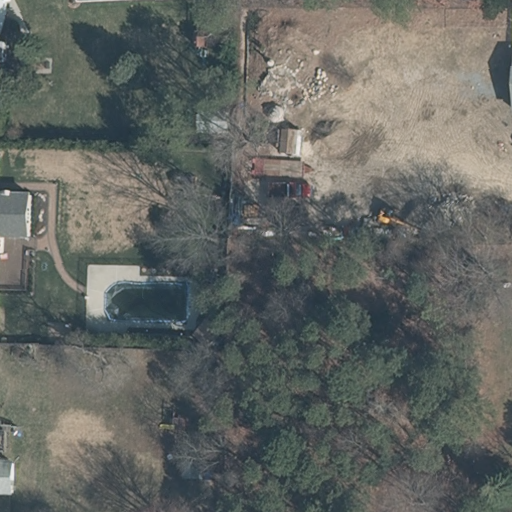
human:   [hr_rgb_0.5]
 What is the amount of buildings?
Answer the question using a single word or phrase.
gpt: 5

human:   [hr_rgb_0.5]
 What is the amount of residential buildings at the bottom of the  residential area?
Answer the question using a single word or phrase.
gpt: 4

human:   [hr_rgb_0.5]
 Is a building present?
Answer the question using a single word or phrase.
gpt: yes

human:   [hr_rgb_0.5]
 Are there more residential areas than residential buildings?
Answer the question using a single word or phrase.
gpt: no

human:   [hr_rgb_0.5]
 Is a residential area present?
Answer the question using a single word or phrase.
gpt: yes

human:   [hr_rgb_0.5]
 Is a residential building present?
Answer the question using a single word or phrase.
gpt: yes

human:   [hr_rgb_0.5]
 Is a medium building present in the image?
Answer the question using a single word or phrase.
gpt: yes

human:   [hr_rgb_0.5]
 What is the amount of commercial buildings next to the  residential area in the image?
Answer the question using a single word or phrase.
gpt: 0

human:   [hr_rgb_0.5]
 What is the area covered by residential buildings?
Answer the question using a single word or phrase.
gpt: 360m2

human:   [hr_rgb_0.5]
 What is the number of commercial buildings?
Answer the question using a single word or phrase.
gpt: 0

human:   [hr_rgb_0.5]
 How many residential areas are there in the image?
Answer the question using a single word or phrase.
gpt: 1

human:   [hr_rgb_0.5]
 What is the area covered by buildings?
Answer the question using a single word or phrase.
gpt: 384m2

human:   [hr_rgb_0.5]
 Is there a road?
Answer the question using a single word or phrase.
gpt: no

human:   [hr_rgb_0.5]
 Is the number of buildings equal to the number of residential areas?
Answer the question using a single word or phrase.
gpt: no

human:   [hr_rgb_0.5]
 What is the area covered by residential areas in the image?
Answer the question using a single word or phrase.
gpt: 9196m2

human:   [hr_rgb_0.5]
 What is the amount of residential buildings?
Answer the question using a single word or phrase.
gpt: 4

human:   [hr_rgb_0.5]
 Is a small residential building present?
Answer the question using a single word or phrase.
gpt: yes

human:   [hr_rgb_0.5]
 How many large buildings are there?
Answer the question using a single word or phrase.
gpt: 0

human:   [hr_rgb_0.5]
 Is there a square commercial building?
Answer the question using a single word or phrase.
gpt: no

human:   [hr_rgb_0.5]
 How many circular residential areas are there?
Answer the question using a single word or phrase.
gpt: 0

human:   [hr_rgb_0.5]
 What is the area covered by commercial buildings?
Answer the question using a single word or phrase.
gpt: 0m2

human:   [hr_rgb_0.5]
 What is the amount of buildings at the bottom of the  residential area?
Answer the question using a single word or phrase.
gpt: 5

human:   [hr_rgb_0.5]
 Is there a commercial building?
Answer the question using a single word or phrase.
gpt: no

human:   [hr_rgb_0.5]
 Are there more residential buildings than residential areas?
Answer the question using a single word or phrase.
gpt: yes

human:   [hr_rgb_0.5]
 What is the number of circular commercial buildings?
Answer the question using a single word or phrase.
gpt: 0

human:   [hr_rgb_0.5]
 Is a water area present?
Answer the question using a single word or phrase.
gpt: no

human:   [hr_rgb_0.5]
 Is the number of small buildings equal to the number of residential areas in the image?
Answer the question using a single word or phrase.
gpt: no

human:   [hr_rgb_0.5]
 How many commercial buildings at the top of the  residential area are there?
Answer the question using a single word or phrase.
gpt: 0

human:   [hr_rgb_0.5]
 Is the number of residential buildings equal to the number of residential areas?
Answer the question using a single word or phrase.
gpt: no

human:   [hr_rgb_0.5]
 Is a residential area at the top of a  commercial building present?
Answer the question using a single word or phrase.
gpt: no

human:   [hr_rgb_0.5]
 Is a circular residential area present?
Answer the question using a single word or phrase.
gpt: no

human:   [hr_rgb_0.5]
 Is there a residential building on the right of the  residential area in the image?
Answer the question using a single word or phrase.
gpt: no

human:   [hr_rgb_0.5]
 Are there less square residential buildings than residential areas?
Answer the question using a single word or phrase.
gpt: yes

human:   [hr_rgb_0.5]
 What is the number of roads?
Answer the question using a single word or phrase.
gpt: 0

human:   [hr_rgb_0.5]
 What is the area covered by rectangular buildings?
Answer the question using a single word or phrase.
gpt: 384m2

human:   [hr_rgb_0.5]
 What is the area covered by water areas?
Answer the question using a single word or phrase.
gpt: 0m2

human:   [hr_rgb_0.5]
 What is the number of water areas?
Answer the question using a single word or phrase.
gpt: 0

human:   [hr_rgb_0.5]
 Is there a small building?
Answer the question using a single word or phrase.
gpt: yes

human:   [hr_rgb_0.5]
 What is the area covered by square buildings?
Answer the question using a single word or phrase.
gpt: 0m2

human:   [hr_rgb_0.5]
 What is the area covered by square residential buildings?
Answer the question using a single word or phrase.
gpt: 0m2

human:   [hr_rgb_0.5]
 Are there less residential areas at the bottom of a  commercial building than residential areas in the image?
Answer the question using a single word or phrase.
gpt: yes

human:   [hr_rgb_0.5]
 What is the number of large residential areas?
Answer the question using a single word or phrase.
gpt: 1

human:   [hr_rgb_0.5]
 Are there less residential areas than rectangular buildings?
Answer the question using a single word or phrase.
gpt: yes

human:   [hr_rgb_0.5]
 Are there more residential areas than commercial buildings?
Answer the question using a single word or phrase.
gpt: yes

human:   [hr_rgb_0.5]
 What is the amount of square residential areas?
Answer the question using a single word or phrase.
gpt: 0

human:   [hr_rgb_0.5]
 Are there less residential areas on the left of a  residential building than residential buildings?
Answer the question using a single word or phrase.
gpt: yes

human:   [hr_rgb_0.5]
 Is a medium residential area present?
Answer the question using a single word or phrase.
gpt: no

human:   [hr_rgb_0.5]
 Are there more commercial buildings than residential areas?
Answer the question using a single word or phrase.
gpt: no

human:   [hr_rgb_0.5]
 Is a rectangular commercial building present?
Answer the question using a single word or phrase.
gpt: no

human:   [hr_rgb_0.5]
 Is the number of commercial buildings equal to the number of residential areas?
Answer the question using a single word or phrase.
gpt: no

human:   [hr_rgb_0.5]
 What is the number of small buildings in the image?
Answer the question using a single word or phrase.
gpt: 3

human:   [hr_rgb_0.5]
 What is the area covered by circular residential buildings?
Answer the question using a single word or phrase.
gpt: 0m2

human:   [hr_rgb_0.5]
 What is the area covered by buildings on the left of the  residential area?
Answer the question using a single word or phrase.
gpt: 384m2

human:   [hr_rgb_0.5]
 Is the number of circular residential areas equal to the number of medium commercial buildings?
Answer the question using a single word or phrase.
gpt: yes

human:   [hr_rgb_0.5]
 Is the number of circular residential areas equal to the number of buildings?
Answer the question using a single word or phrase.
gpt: no

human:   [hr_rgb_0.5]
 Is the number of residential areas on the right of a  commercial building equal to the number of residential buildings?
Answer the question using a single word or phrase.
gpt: no

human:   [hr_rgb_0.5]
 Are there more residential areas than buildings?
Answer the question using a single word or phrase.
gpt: no

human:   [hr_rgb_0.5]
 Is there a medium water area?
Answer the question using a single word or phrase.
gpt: no

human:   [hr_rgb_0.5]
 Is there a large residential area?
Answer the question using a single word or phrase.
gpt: yes

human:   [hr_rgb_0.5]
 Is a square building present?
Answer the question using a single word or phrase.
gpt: no

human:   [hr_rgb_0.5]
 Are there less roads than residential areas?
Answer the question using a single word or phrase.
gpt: yes

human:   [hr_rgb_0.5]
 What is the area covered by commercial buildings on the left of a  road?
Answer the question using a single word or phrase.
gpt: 0m2

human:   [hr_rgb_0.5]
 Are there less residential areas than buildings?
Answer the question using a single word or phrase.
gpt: yes

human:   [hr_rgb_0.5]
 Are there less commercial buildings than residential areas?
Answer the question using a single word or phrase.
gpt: yes